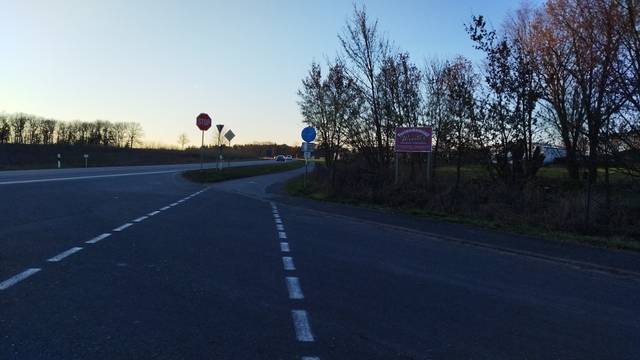
Region: Germany
Coordinates: 49.802, 10.213